Field crop: maize
Growth stage: 2
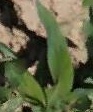
Species: maize